Field crop: tomato
Growth stage: 1
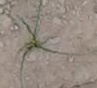
Species: cyperus